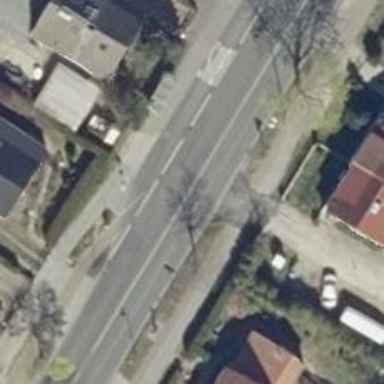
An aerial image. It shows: Secondary road with asphalt surface and separate sidewalk. The road has lane markings and on the left there is cycle track while on the right there is shared busway.